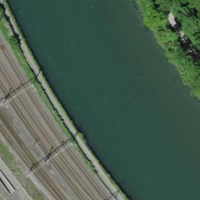
EUNIS habitat code: 15
Species observed at this site:
Tachybaptus ruficollis
Juglans regia
Fagus sylvatica
Anas platyrhynchos
Prunella vulgaris